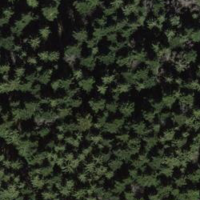
EUNIS habitat code: 43
Species observed at this site:
Aruncus dioicus